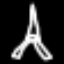
Label: The Eiffel Tower